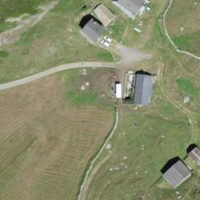
EUNIS habitat code: 26
Species observed at this site:
Tanacetum vulgare
Oenanthe oenanthe
Dactylorhiza majalis
Sempervivum montanum
Primula hirsuta
Rumex alpinus
Erebia melampus
Silene dioica
Motacilla alba